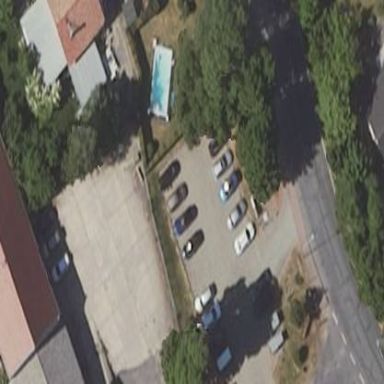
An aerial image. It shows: Parking area surfaced with paving stones.